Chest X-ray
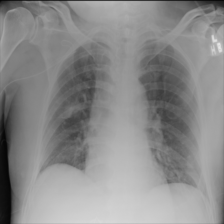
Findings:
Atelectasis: negative
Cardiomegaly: negative
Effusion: negative
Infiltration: negative
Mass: negative
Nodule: negative
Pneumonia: negative
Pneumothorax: negative
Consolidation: negative
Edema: negative
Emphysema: negative
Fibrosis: negative
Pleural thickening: negative
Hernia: negative